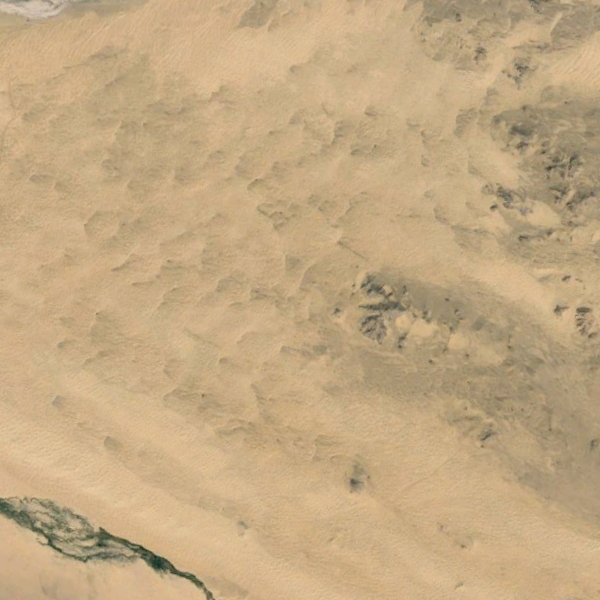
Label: Desert